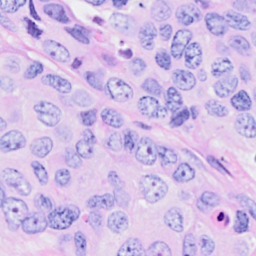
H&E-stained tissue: Breast